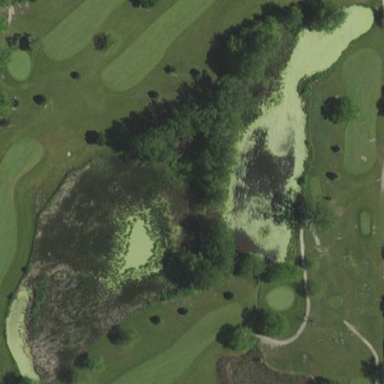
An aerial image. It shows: Scenic view of water hazard on golf course. The natural water feature adds beauty to the landscape.